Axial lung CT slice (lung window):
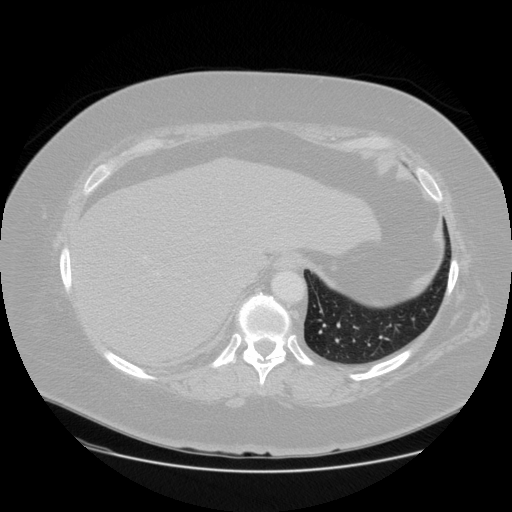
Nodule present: no